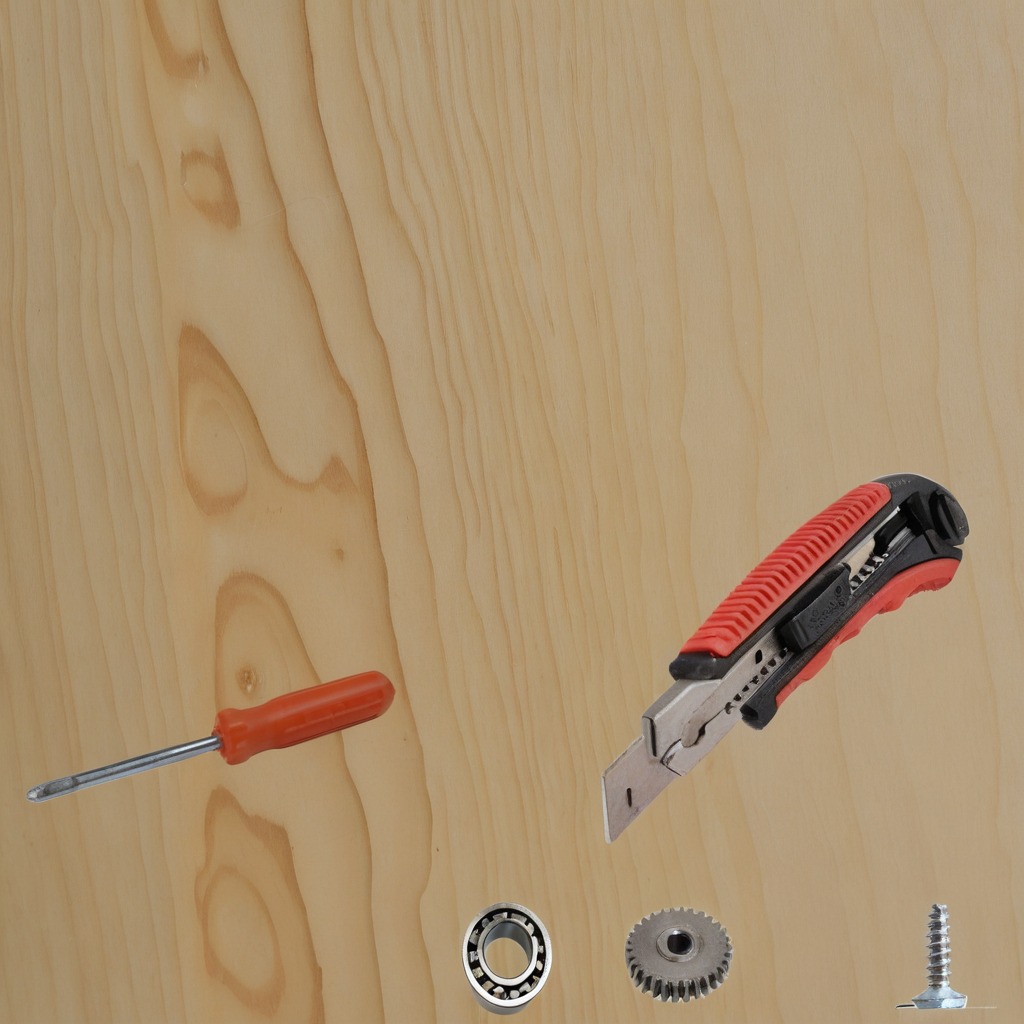
A ball bearing, a steel gear with teeth, a utility knife, a metal machine screw, and a screwdriver are lying on the plywood surface in the workshop.